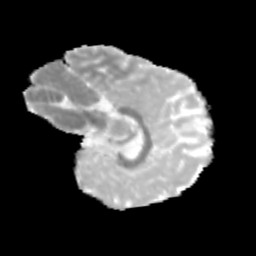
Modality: MD
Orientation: sagittal
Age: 9
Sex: male
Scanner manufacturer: siemens
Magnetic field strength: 3 T
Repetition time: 3.8 s
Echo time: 0.07 s